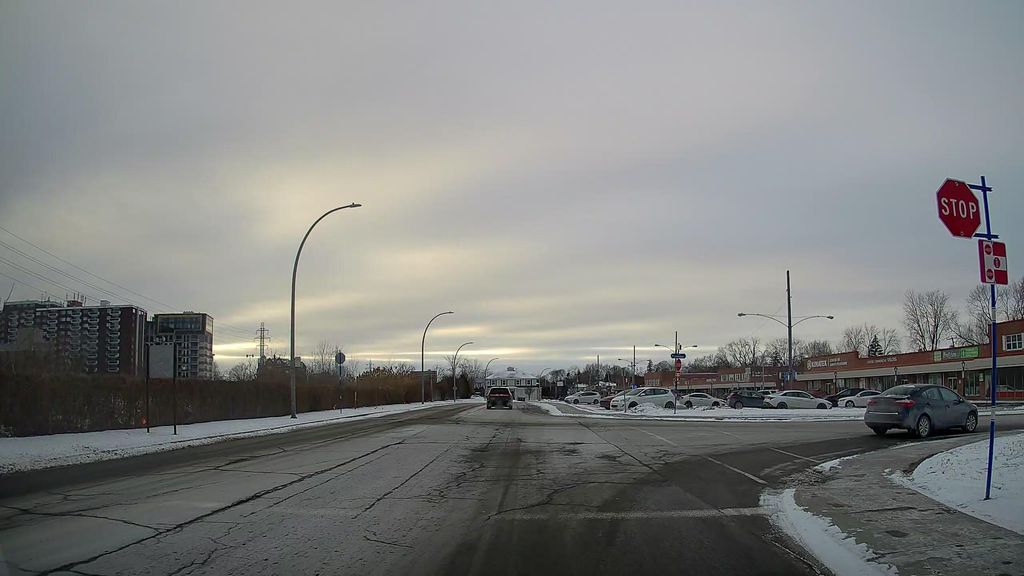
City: montreal